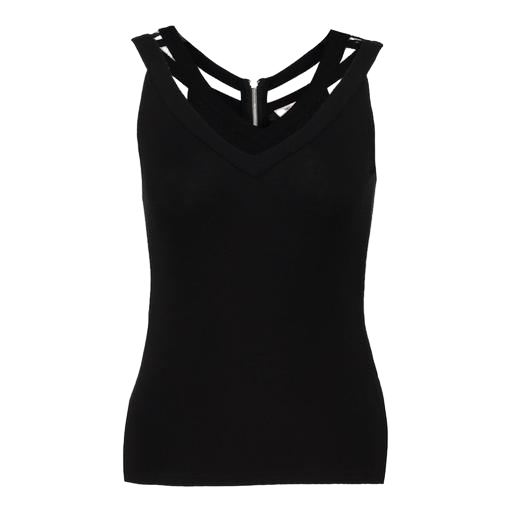
black strap detail tank, black valencia tank top, black issy tank top, white background